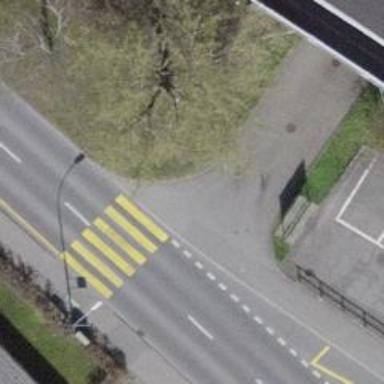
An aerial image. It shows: Kerb serving as barrier.